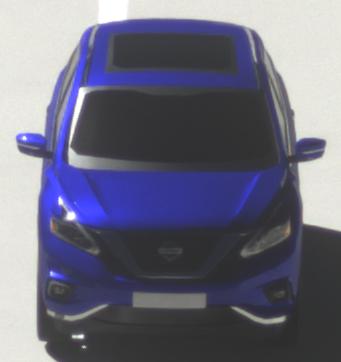
Make: Nissan
Model: Murano
Detailed model: Gen. 3 Z52
Model produced from: 2015
Doors: 5
Color: blue
Road condition: dry road
Daytime: midday
Contrast: high contrast